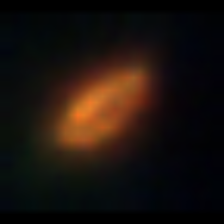
Taxon: Pennate
Group: Diatoms